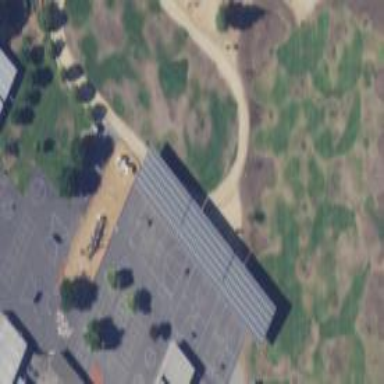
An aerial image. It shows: Solar photovoltaic panel generator on the roof of building.